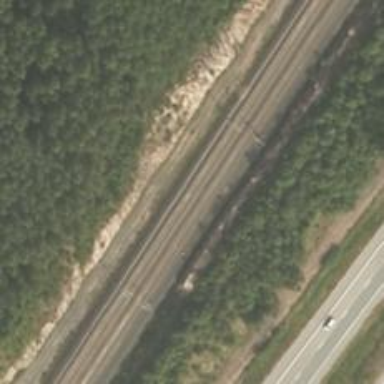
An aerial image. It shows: Railway with continuous electrified contact lines.